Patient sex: M
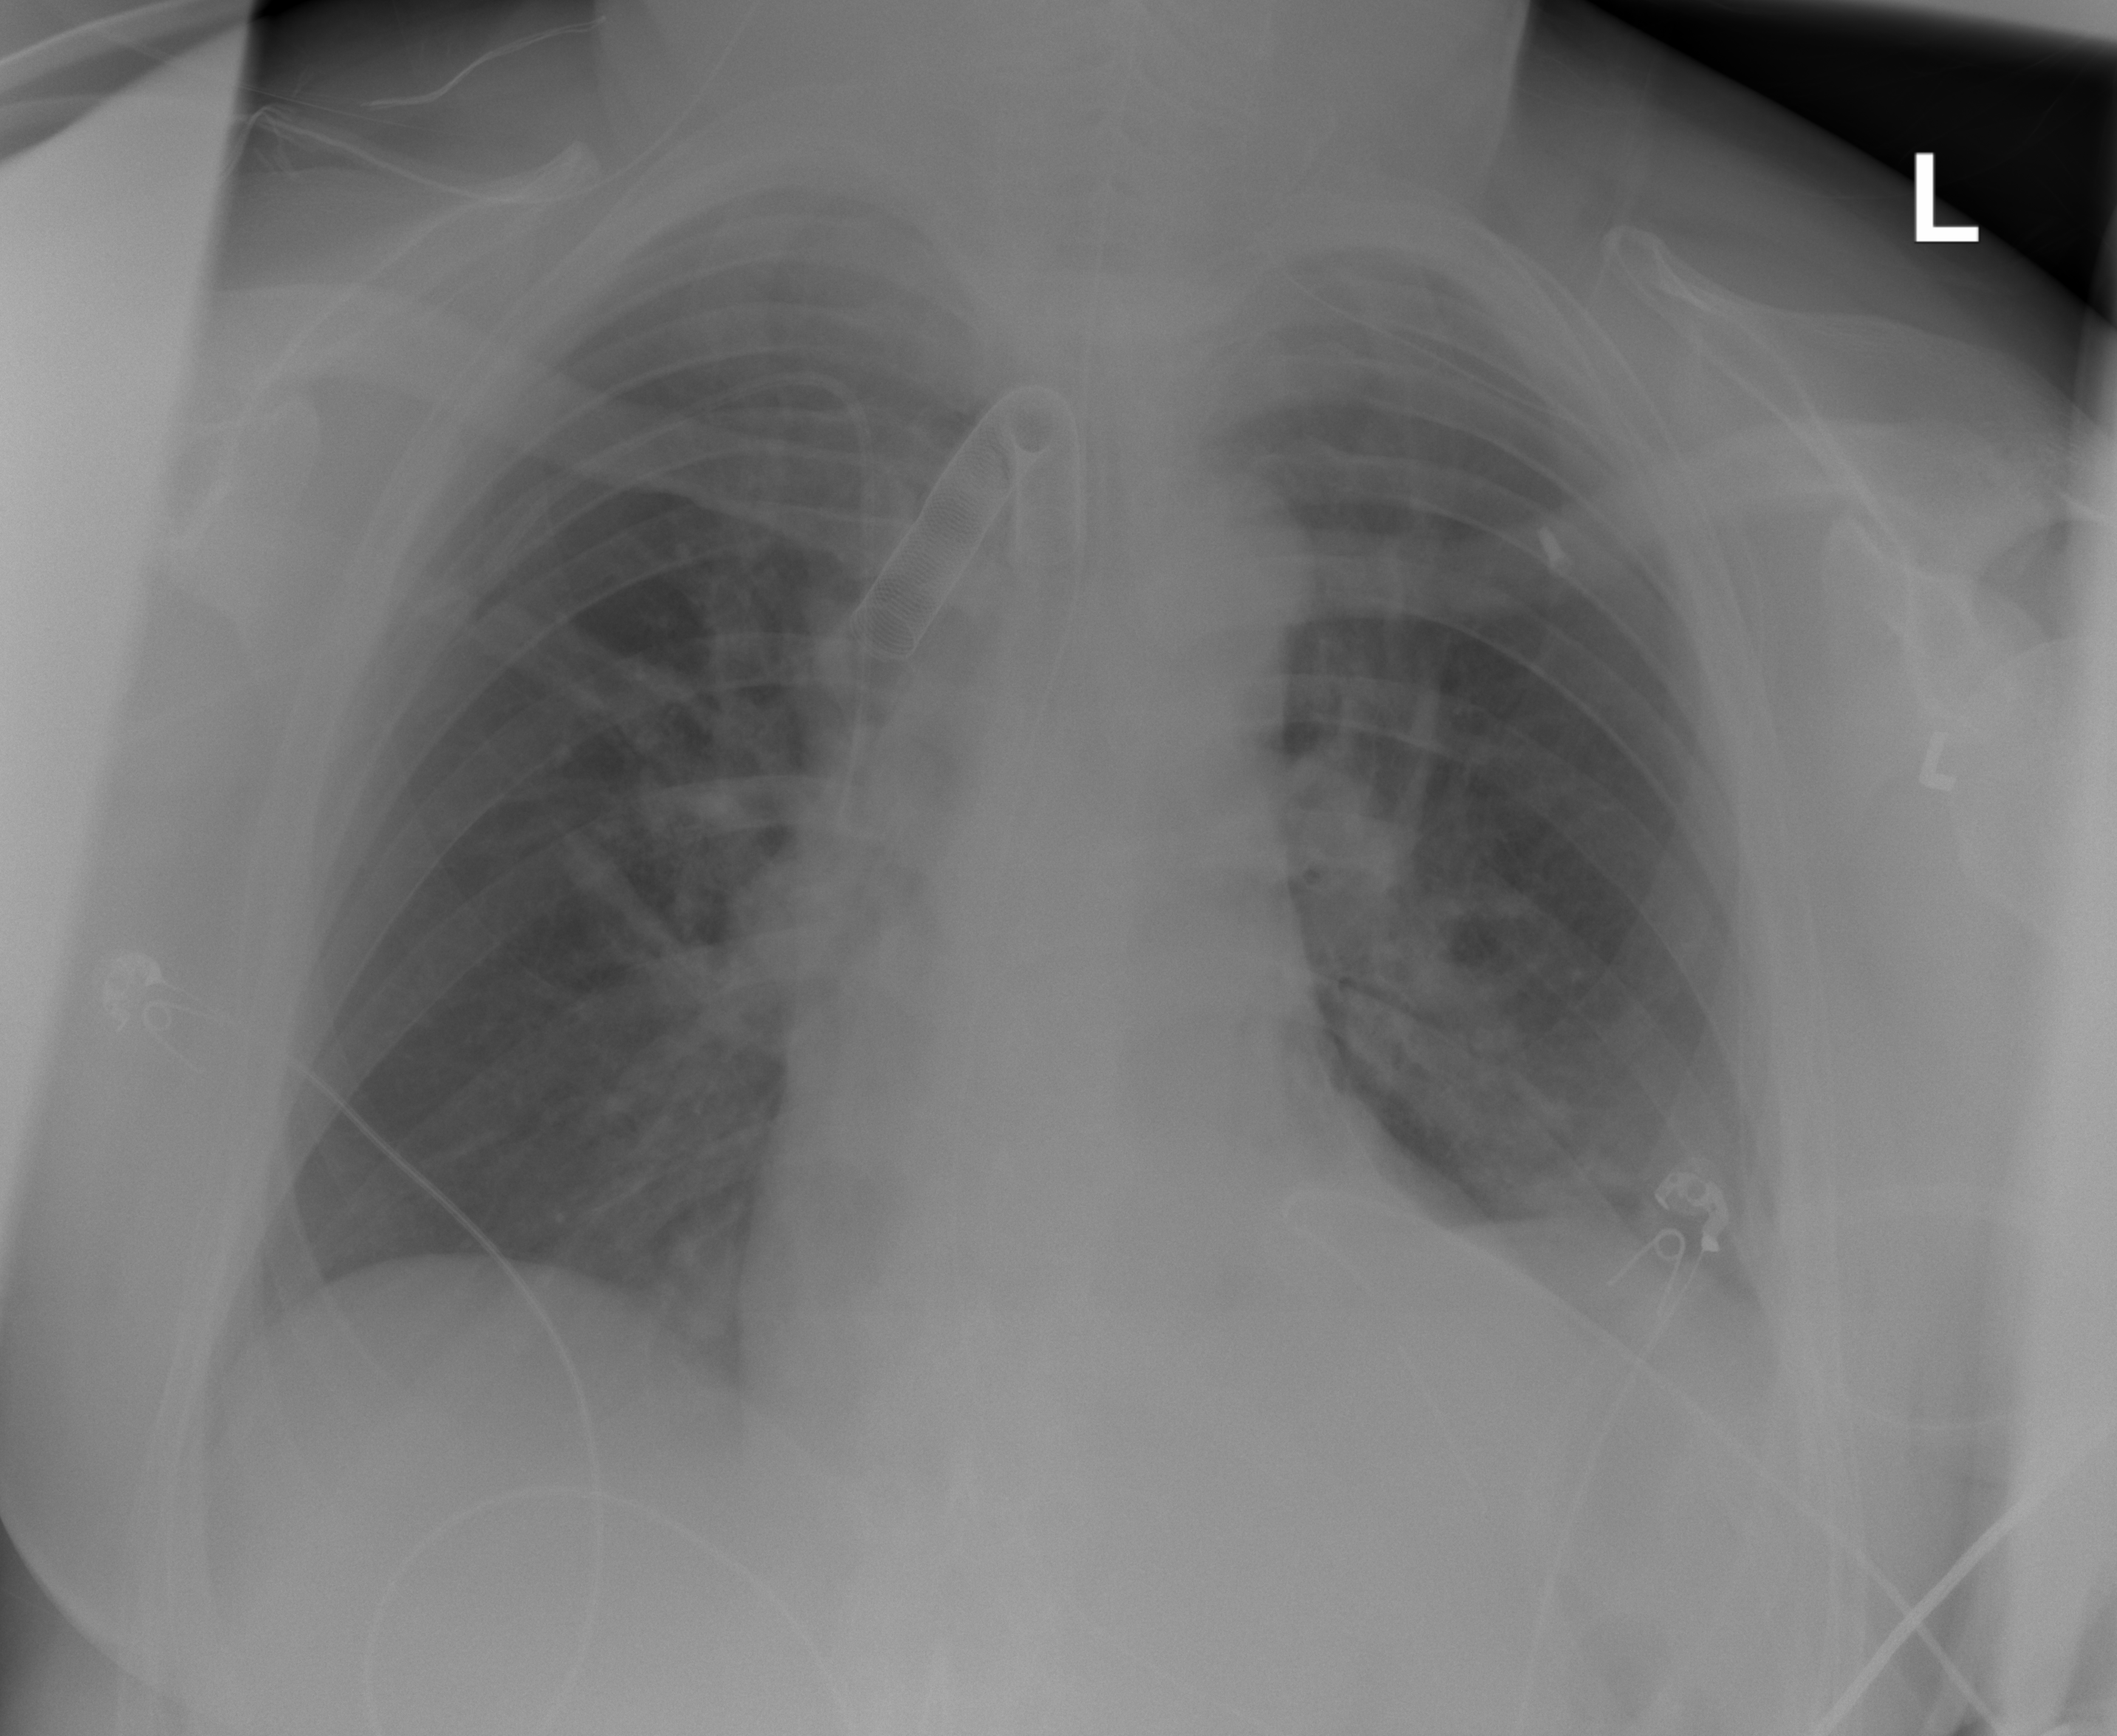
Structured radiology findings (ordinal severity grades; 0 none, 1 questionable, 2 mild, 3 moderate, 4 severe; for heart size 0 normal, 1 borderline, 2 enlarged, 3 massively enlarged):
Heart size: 0
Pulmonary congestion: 2
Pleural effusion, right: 0
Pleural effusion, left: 2
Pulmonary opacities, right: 0
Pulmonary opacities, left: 0
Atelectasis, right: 0
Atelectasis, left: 2